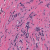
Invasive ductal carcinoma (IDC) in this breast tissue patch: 0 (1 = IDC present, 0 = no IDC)